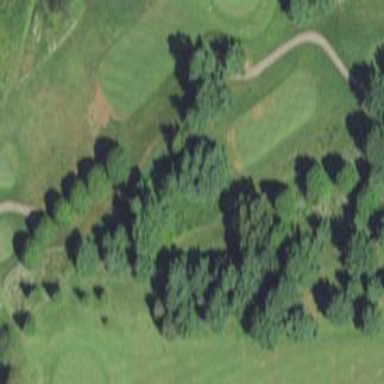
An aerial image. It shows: Area of rough grass used for golf.